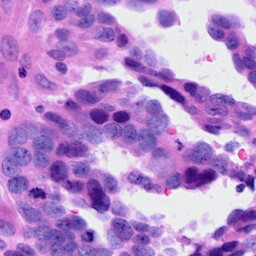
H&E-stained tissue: Ovarian